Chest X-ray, AP view. Patient: 75 years old, sex F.
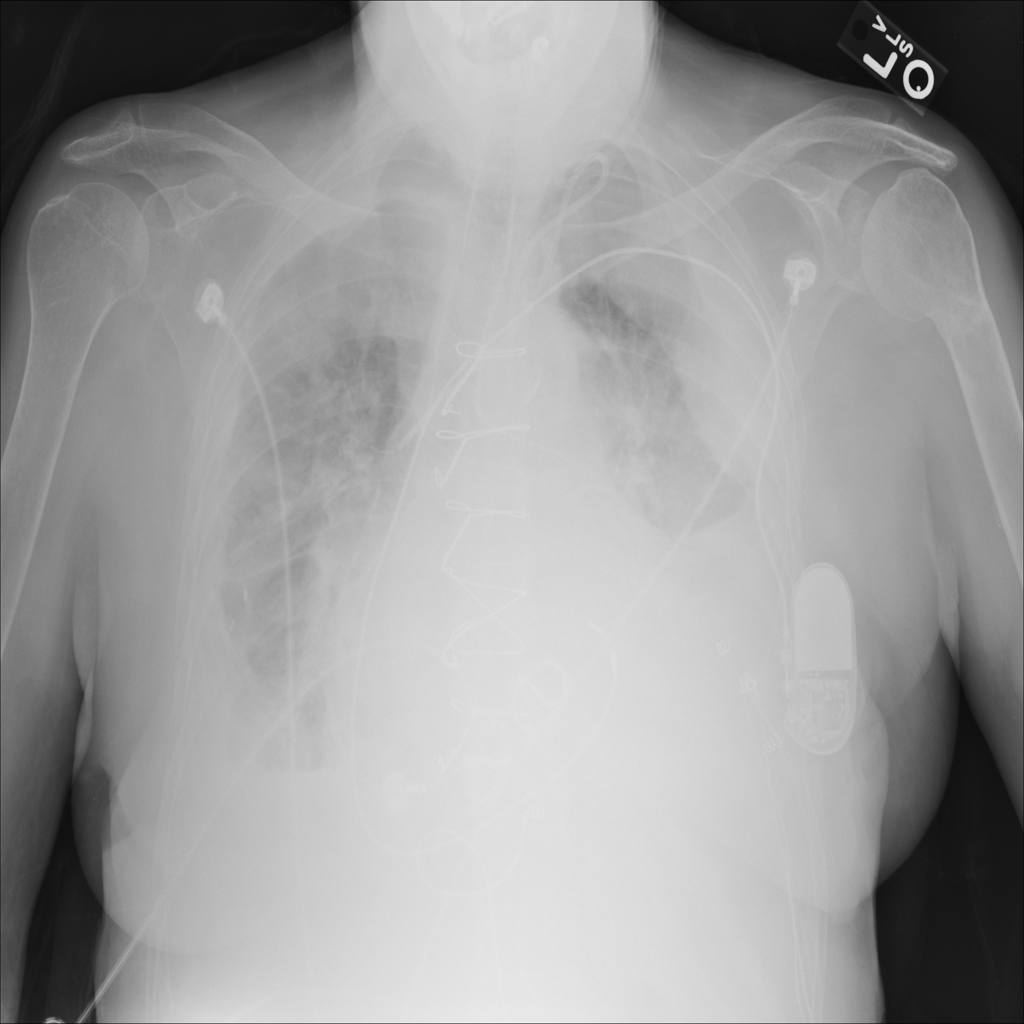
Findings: Effusion, Infiltration